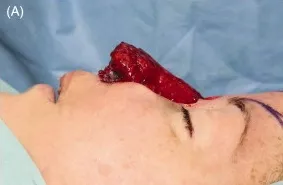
Intraoperative pictures from the 2nd stage. Patient with the "Neo-nose" before.
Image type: medical_photograph (other_medical_photograph)